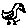
Label: bird